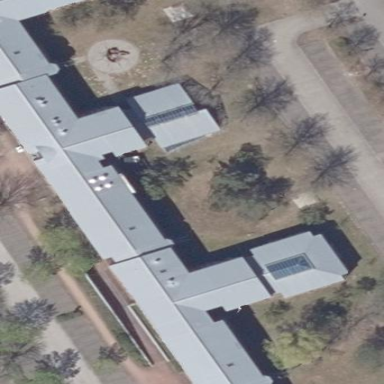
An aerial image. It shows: Government office building with gabled metal roof in gray color and red exterior.